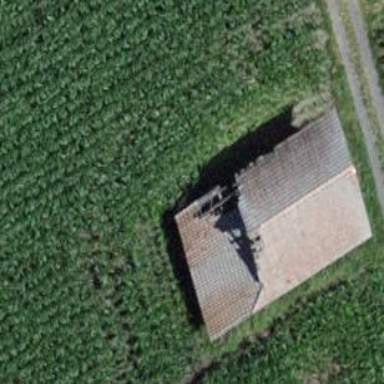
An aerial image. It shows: Rural barn.